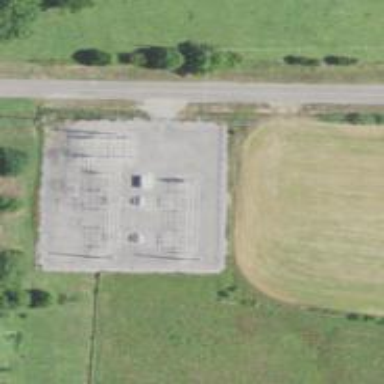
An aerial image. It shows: Distribution power substation secured by fence.